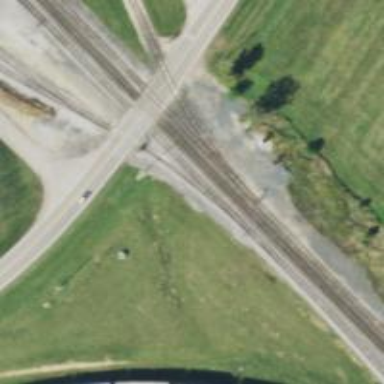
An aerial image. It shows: Railway siding for service.